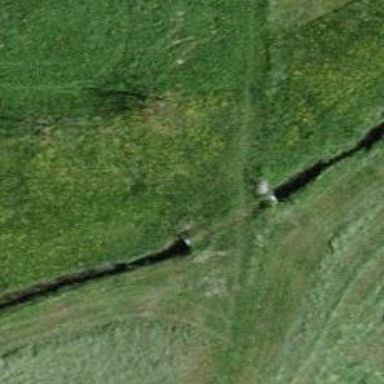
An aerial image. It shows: Culvert tunnel.